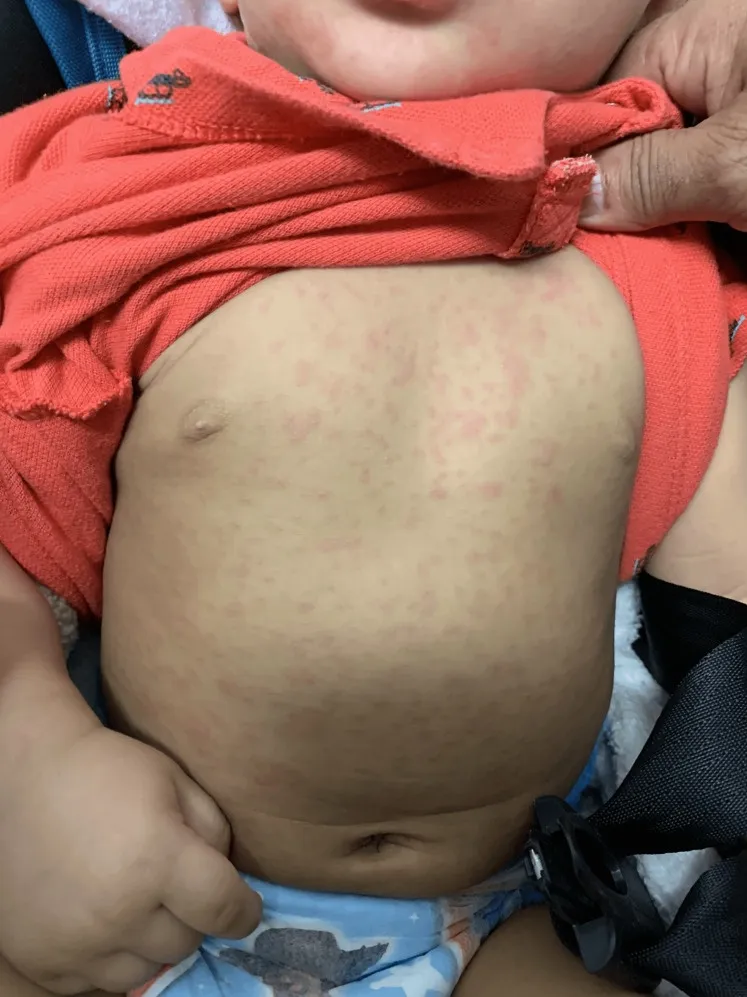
Classic defervescence rash associated with roseola infantum.
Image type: medical_photograph (other_medical_photograph)